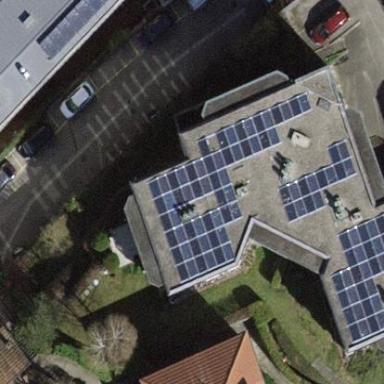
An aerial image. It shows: Solar photovoltaic panel generator placed on the roof.